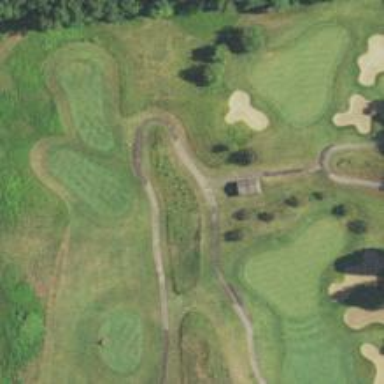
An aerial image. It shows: Path for golf carts.